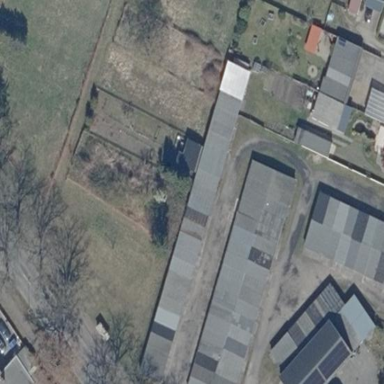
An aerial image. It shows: Group of garages.